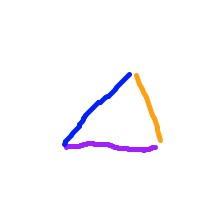
Shape: triangle